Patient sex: M
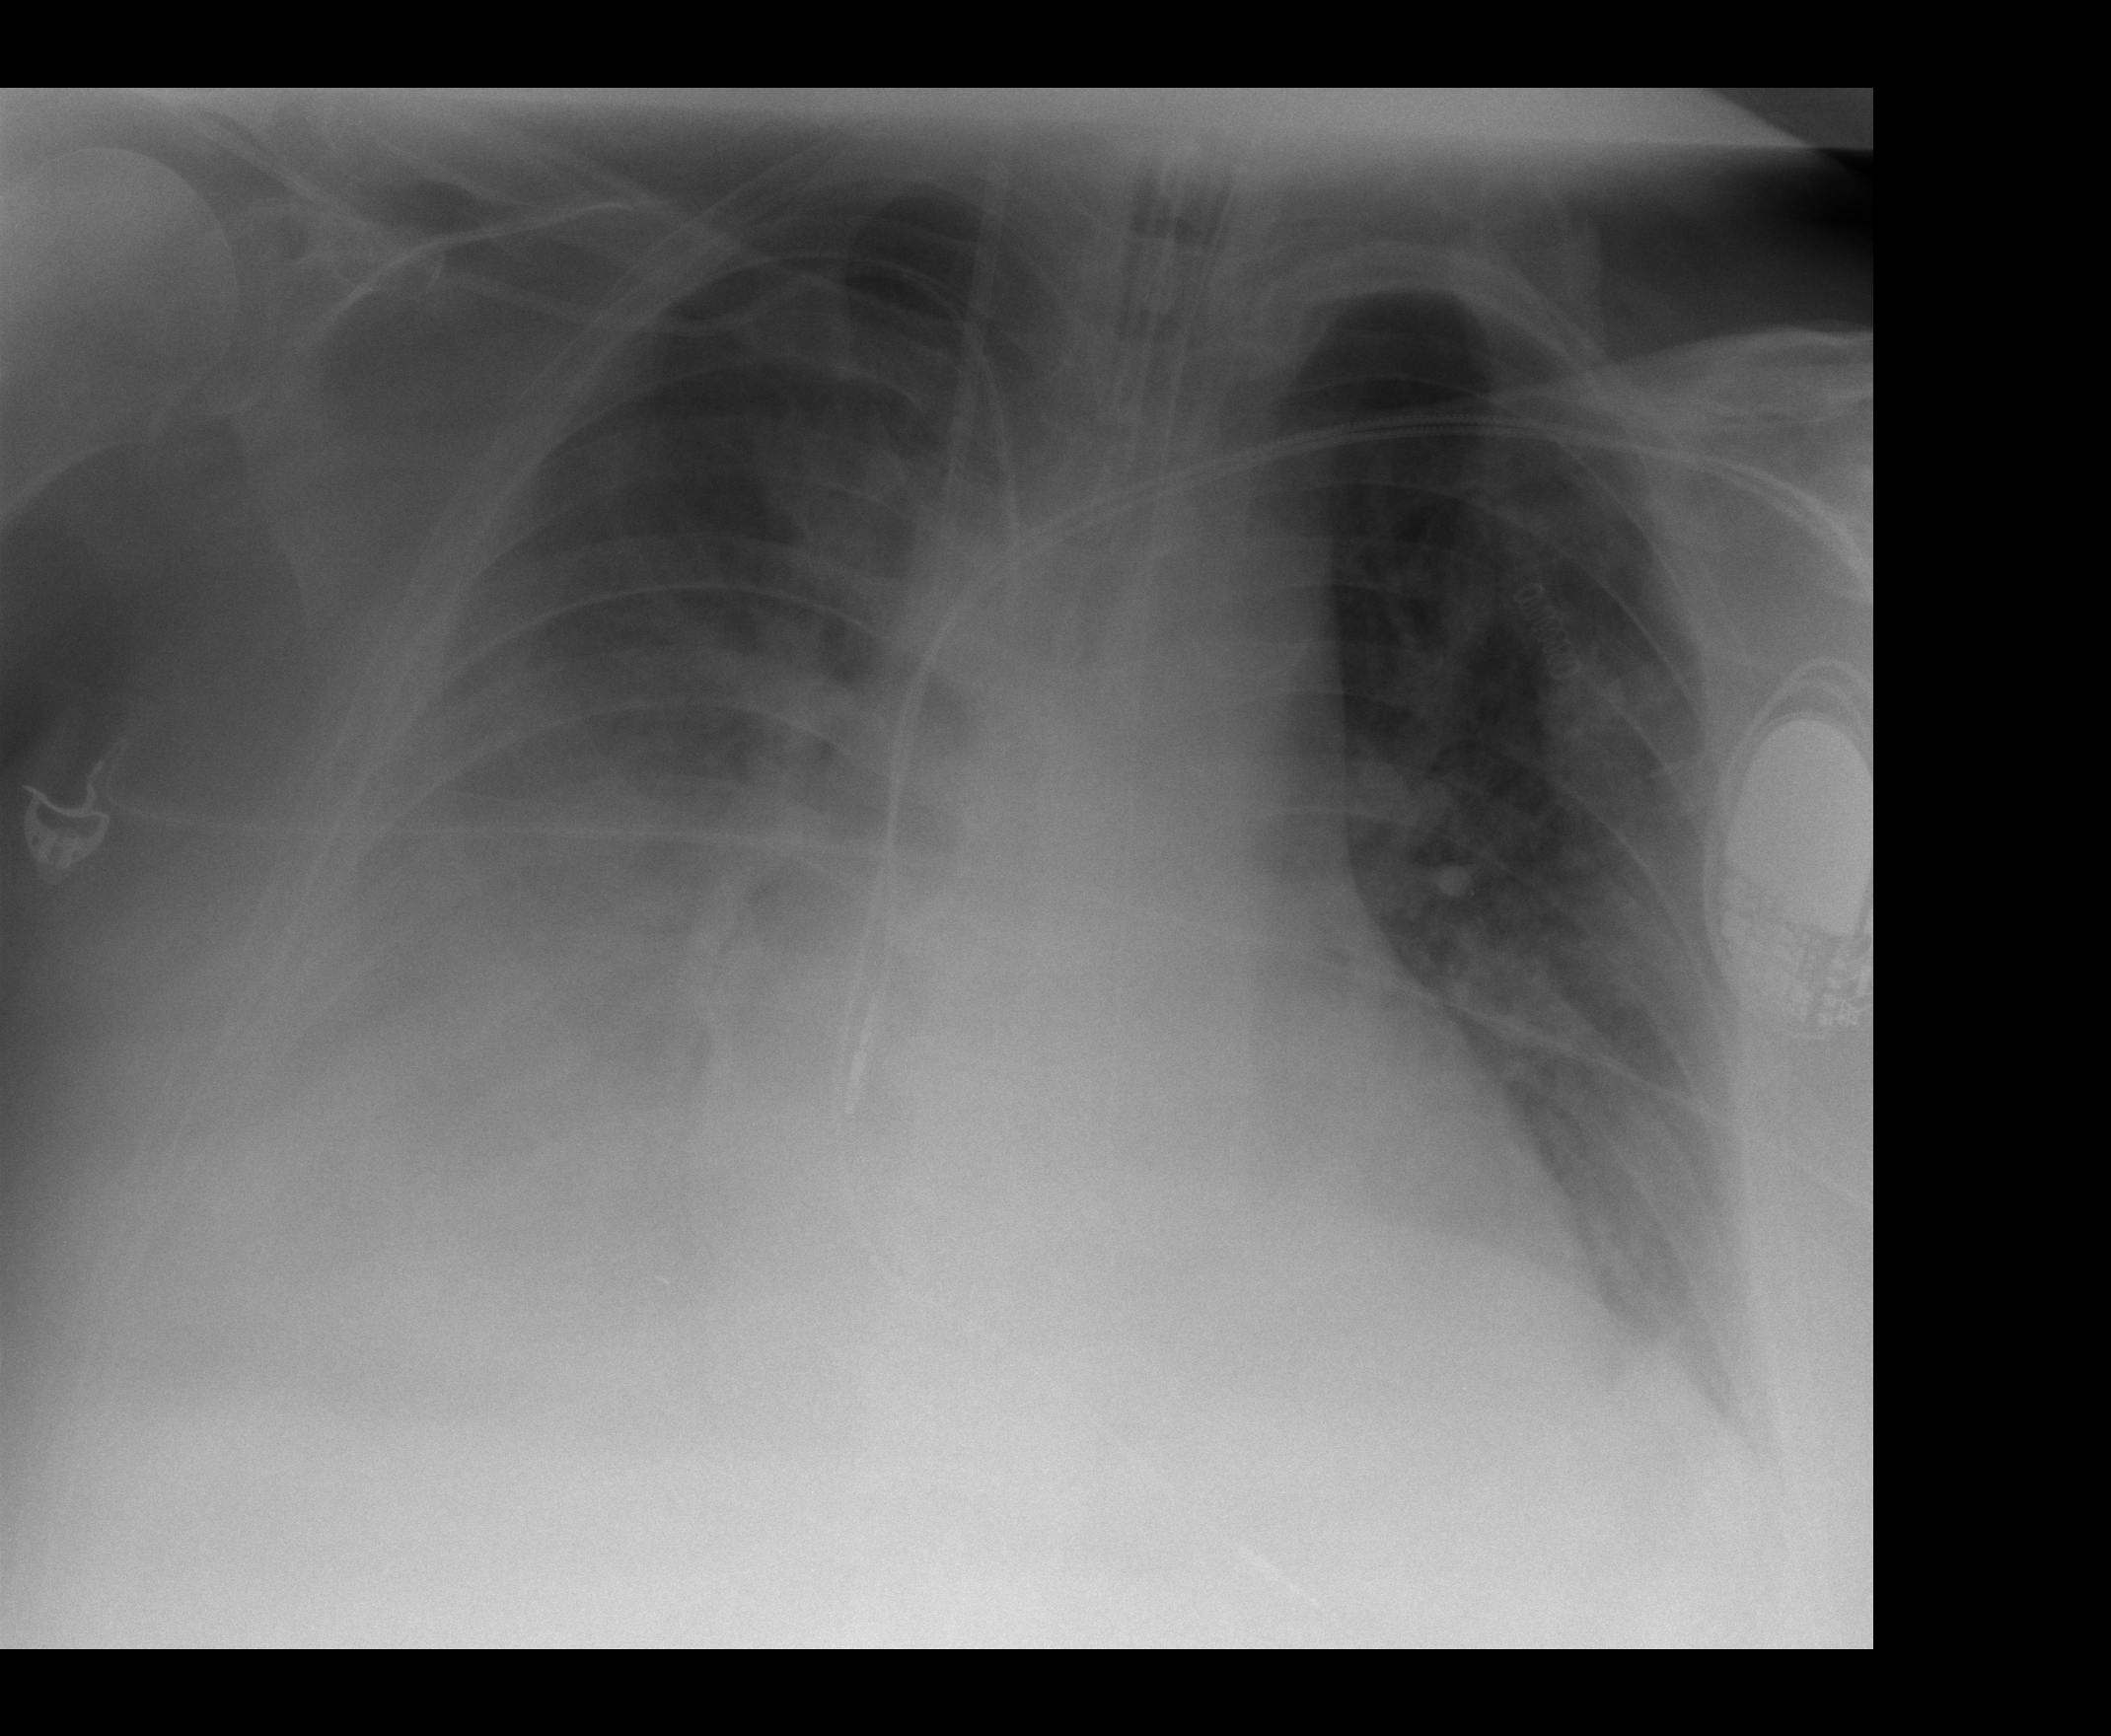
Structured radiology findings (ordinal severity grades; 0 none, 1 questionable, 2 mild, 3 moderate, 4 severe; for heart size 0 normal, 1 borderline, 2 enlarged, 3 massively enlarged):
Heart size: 2
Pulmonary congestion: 2
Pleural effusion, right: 4
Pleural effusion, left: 0
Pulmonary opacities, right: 0
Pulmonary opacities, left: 0
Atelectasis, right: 3
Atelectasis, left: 2